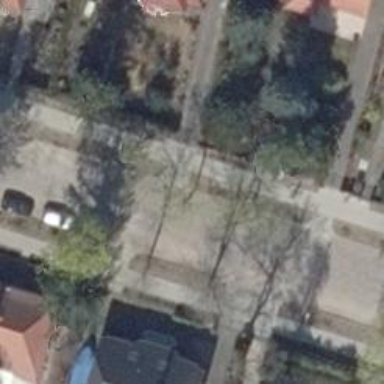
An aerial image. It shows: Sidewalk.